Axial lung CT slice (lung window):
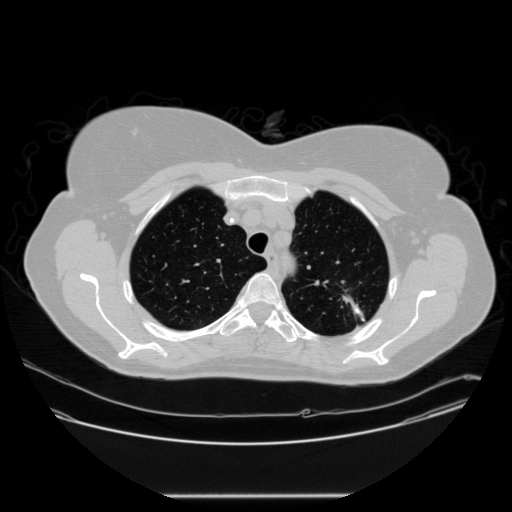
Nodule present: no